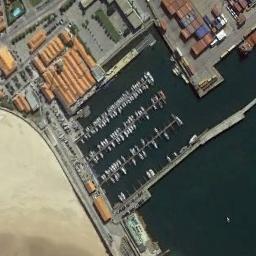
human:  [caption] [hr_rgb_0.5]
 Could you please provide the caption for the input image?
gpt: There are many ships neatly arranged on the sea by the harbor, And there are many buildings on the harbor .

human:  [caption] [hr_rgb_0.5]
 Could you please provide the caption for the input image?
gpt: There are containers on the harbor shore .

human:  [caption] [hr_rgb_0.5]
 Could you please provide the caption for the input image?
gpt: There are many buildings beside the harbor .

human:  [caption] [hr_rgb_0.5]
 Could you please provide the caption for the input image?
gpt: The harbor has lots of neatly docked boats and some containers and orange buildings are on the shore .

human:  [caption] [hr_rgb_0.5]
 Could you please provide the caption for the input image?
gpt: There are some orange buildings and containers around the harbor .